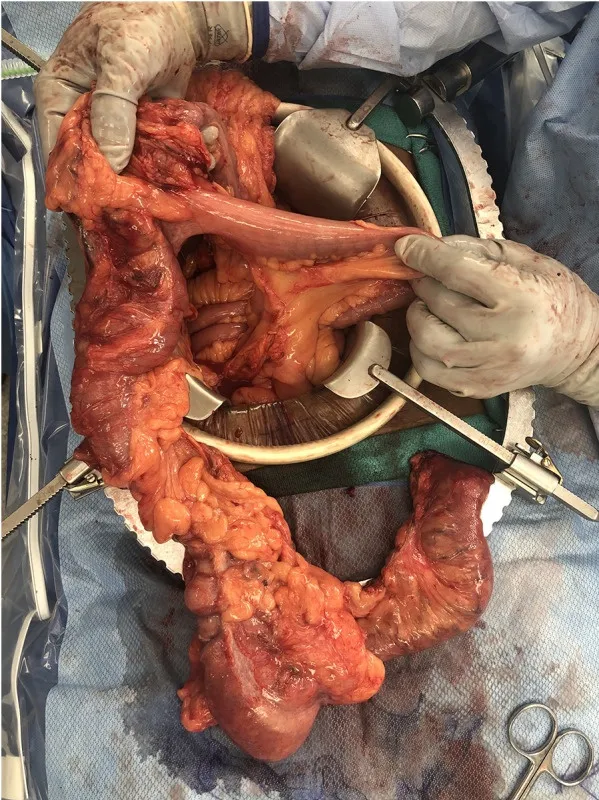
Specimen showing extended right hemicolectomy and portion of bypassed small bowel inserting into transverse colon.
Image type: medical_photograph (other_medical_photograph)